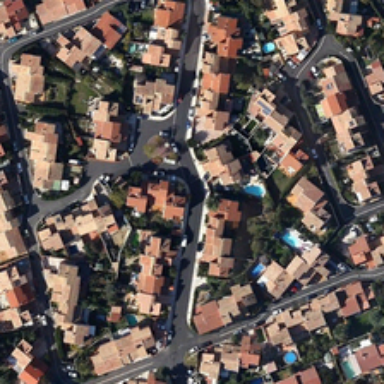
Many red roofed houses are built in the residential area .